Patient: sex M, age 31
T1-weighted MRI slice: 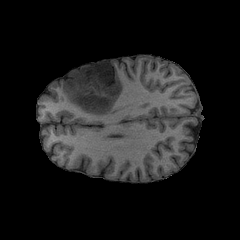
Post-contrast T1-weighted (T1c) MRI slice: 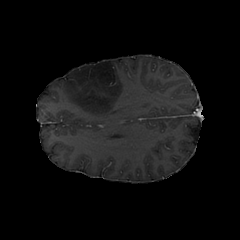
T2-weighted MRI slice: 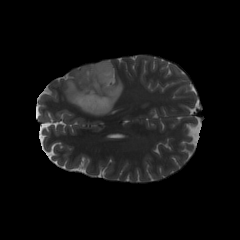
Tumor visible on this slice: yes
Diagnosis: Astrocytoma, IDH-mutant
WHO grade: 2